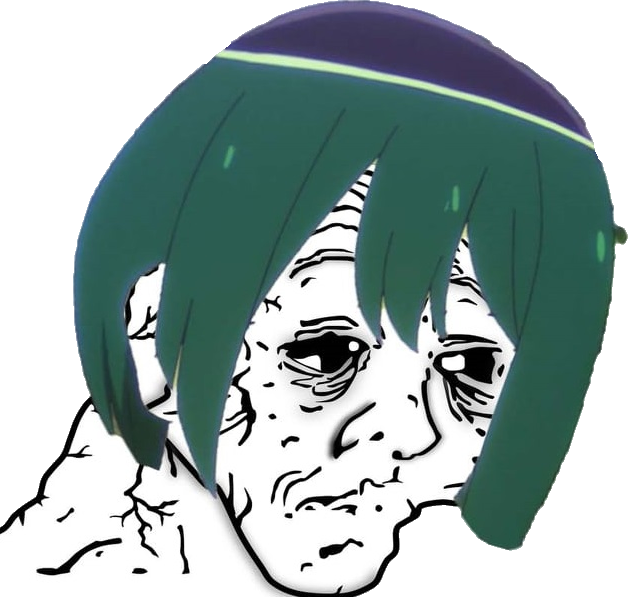
Label: 5_Yes_Honey